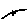
Label: line